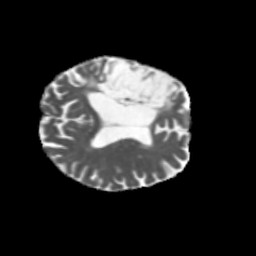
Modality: MD
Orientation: axial
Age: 66
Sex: female
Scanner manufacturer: siemens
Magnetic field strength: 3 T
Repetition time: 5.47 s
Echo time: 0.0854 s